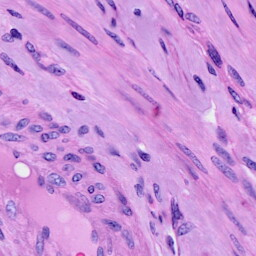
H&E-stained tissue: Cervix